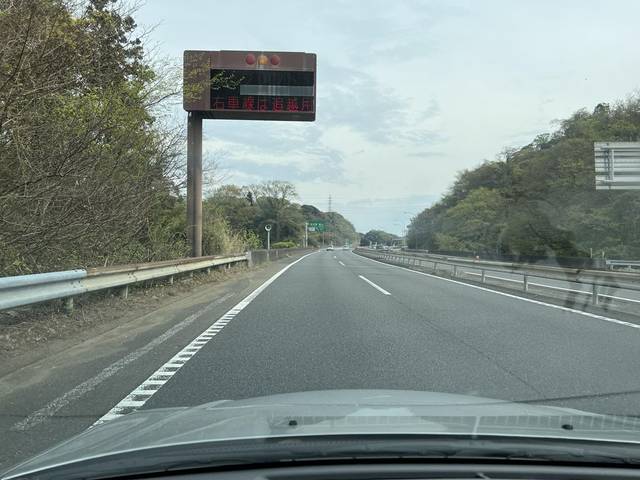
Region: Japan
Coordinates: 35.281, 139.631